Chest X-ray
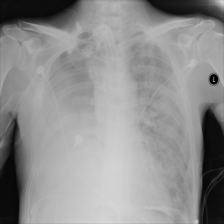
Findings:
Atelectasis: negative
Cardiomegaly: negative
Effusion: negative
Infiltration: positive
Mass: negative
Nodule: negative
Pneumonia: negative
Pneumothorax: negative
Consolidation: negative
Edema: negative
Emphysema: negative
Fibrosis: negative
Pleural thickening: negative
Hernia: negative